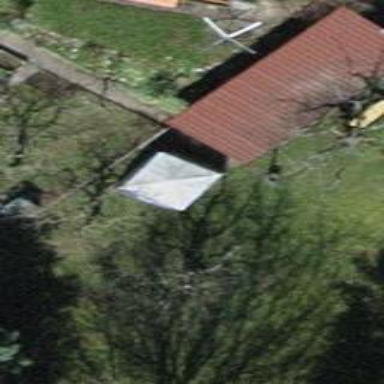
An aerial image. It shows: Garage.